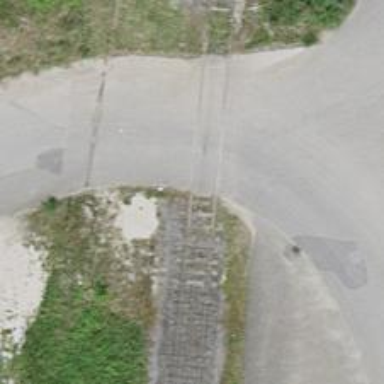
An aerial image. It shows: Single-track electrified rail service spur with contact line.